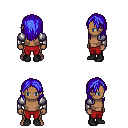
a pixel art fantasy rpg character, male body template, human, dark skin, steel arm armor, red pants, blue long hairstyle, black shoes, four views (front, back, left, right), 2x2 character sprite sheet, small pixel art, hard edges, no anti-aliasing